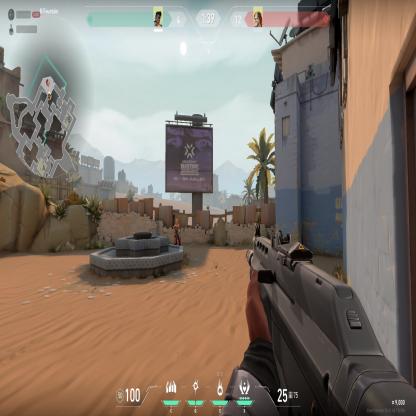
Label: enemy